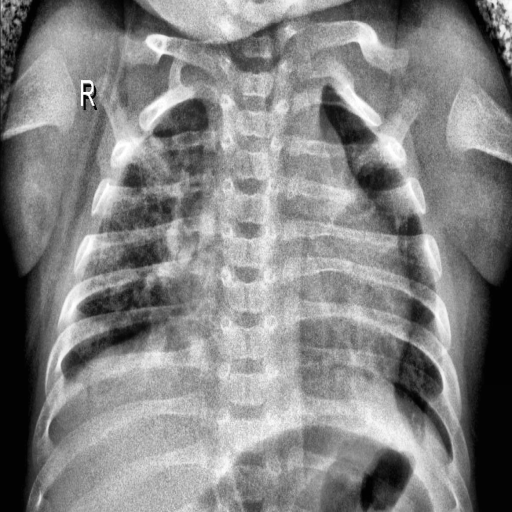
Finding: PNEUMONIA